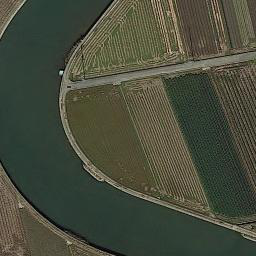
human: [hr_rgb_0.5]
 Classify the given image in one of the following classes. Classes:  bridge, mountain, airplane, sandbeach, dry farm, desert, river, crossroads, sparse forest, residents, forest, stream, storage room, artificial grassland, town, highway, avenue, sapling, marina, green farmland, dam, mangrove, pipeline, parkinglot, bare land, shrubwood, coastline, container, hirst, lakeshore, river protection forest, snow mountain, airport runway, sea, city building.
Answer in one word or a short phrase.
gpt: river